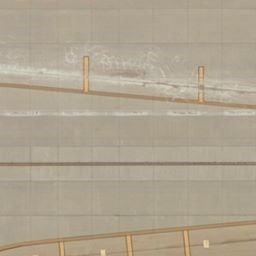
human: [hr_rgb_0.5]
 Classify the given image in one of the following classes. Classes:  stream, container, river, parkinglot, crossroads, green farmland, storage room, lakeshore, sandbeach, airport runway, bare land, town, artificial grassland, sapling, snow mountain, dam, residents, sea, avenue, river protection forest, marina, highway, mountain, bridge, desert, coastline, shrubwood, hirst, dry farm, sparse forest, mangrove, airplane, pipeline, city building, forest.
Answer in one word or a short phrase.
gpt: airport runway